Question: Given the schedule below, what is the maximum total time (in minutes) a person can spend in lectures? The selected schedule MUST include at least one Mathematics lecture and at least one Art lecture. In the chart: blue for mathematics, green for physics, yellow for art, purple for music, and orange for physical education. All time nodes are integer multiples of 10 minutes.
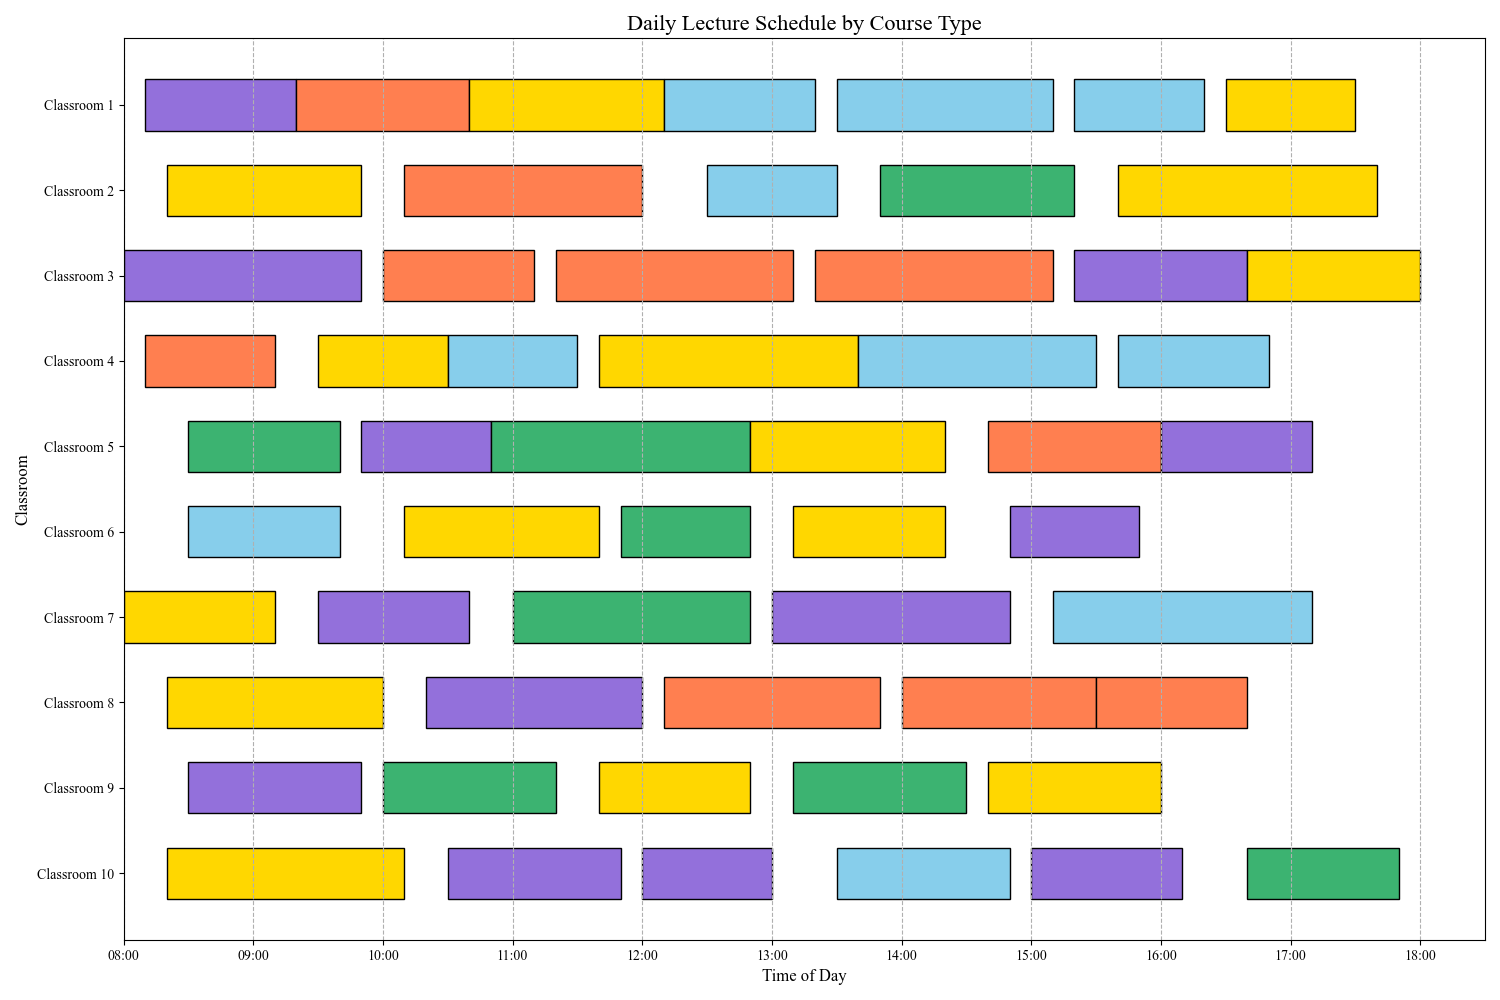
Answer: 580